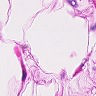
Metastatic tissue present: no